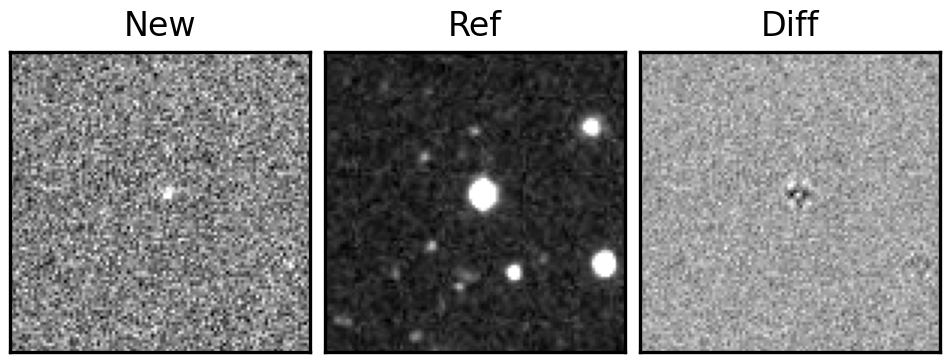
Label: bogus